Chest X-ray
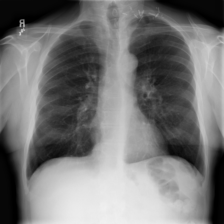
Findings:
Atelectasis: negative
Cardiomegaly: negative
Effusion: negative
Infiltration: negative
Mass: negative
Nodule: negative
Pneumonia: negative
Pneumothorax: negative
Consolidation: negative
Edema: negative
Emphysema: negative
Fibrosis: negative
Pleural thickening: negative
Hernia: negative